Question: I created the below table in Google Sheets and downloaded it as a CSV file.

My code is posted below. I'm really not sure where it's failing. I tried to highlight and run the code line by line and it keeps throwing that error.
'''
# Data Preprocessing
# Import Libraries
import numpy as np
import matplotlib.pyplot as plt
import pandas as pd
# Import Dataset
dataset = pd.read_csv('Data2.csv')
X = dataset.iloc[:, :-1].values
y = dataset.iloc[:, 5].values
# Replace Missing Values
from sklearn.preprocessing import Imputer
imputer = Imputer(missing_values = 'NaN', strategy = 'mean', axis = 0)
imputer = imputer.fit(X[:, 1:5 ])
X[:, 1:6] = imputer.transform(X[:, 1:5])
'''
The error I'm getting is:
'''
Could not convert string to float: 'Illinois'
'''
I also have this line above my error message
'''
array = np.array(array, dtype=dtype, order=order, copy=copy)
'''
It seems like my code is not able to read my GPA column which contains floats. Maybe I didn't create that column right and have to specify that they're floats?
*** I'm updating with the full error message:
'''
[15]: runfile('/Users/jim/Desktop/Machine Learning Class/Part 1/Machine Learning A-Z Template Folder/Part 1 - Data Preprocessing/data_preprocessing_template2.py', wdir='/Users/jim/Desktop/Machine Learning Class/Part 1/Machine Learning A-Z Template Folder/Part 1 - Data Preprocessing')
Traceback (most recent call last):
File "<ipython-input-15-5f895cf9ba62>", line 1, in <module>
runfile('/Users/jim/Desktop/Machine Learning Class/Part 1/Machine Learning A-Z Template Folder/Part 1 - Data Preprocessing/data_preprocessing_template2.py', wdir='/Users/jim/Desktop/Machine Learning Class/Part 1/Machine Learning A-Z Template Folder/Part 1 - Data Preprocessing')
File "/Users/jim/anaconda3/lib/python3.6/site-packages/spyder/utils/site/sitecustomize.py", line 710, in runfile
execfile(filename, namespace)
File "/Users/jim/anaconda3/lib/python3.6/site-packages/spyder/utils/site/sitecustomize.py", line 101, in execfile
exec(compile(f.read(), filename, 'exec'), namespace)
File "/Users/jim/Desktop/Machine Learning Class/Part 1/Machine Learning A-Z Template Folder/Part 1 - Data Preprocessing/data_preprocessing_template2.py", line 16, in <module>
imputer = imputer.fit(X[:, 1:5 ])
File "/Users/jim/anaconda3/lib/python3.6/site-packages/sklearn/preprocessing/imputation.py", line 155, in fit
force_all_finite=False)
File "/Users/jim/anaconda3/lib/python3.6/site-packages/sklearn/utils/validation.py", line 433, in check_array
array = np.array(array, dtype=dtype, order=order, copy=copy)
ValueError: could not convert string to float: 'Illinois'
'''
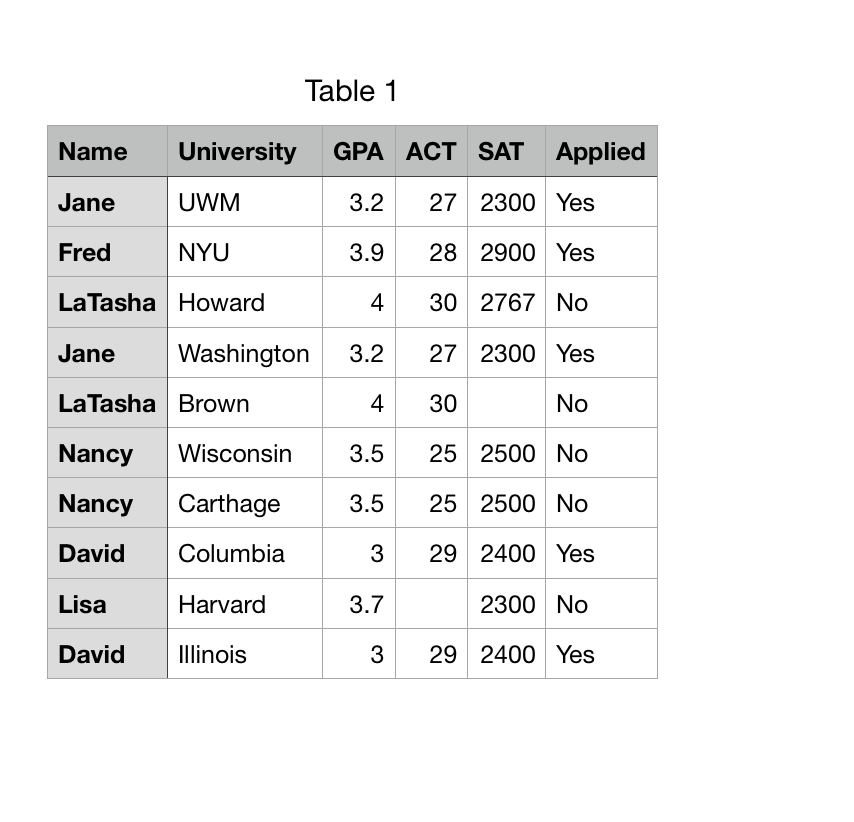
Answer: Actually the full error you are getting is this (which would help tremendously if you pasted it in full):
'''
Traceback (most recent call last):
File "<ipython-input-7-6a92ceaf227a>", line 8, in <module>
imputer = imputer.fit(X[:, 1:5 ])
File "C:\Users\Fatih\Anaconda2\lib\site-packages\sklearn\preprocessing\imputation.py", line 155, in fit
force_all_finite=False)
File "C:\Users\Fatih\Anaconda2\lib\site-packages\sklearn\utils\validation.py", line 433, in check_array
array = np.array(array, dtype=dtype, order=order, copy=copy)
ValueError: could not convert string to float: Illinois
'''
which, if you look carefully, points out where it is failing:
'''
imputer = imputer.fit(X[:, 1:5 ])
'''
which is due to your effort in taking mean of a categorical variable, which, doesn't make sense, and
which is already asked and answered <URL>